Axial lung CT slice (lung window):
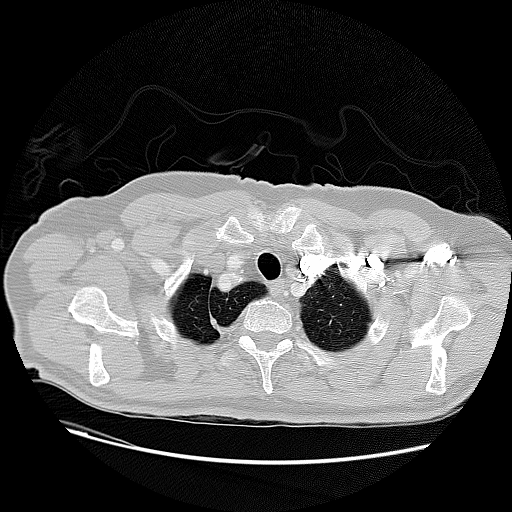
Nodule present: no